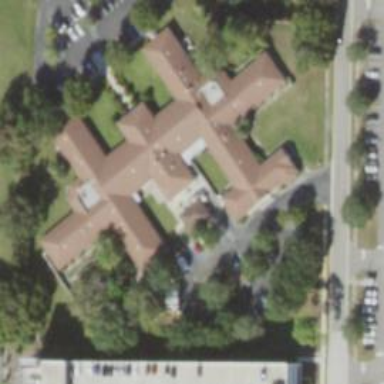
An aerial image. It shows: Building.